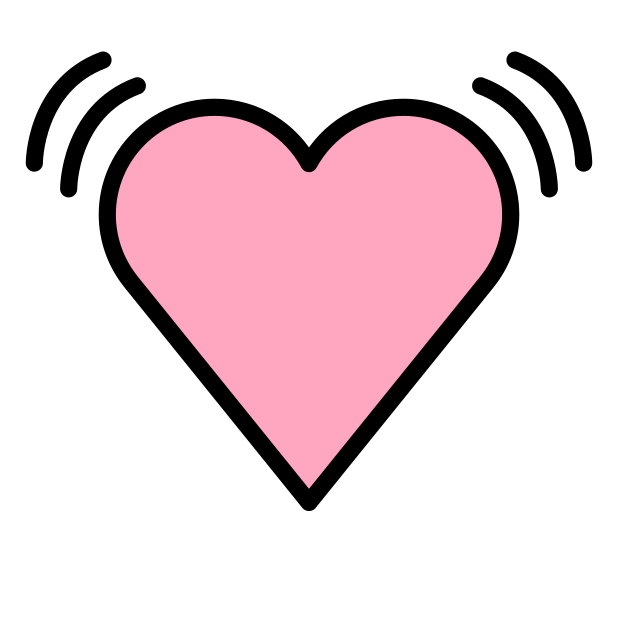
Emoji: 💓
Name: beating heart
Unicode: 0x1f493